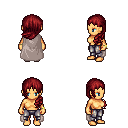
a pixel art fantasy rpg character, female body template, human, tanned skin, gray cape, metal pants, brunette left-swept hairstyle, bracelets, four views (front, back, left, right), 2x2 character sprite sheet, small pixel art, hard edges, no anti-aliasing